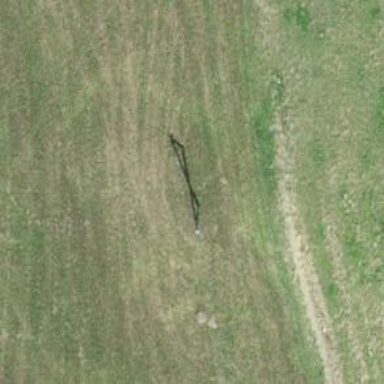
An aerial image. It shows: Minor power line.